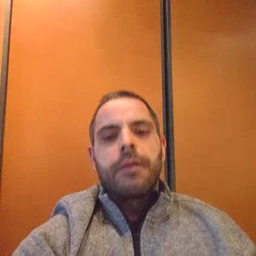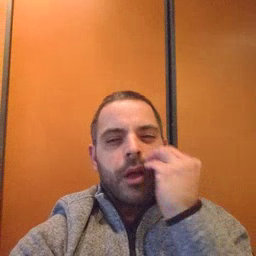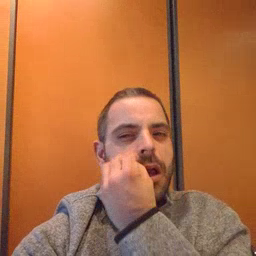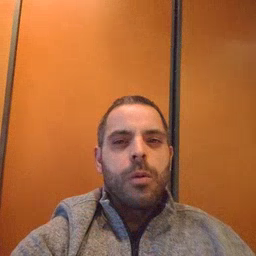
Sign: flower